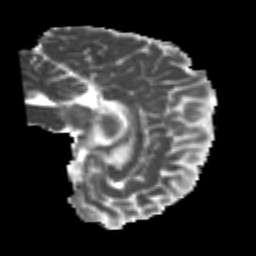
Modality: MD
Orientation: sagittal
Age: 21
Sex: male
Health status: healthy
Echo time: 0.074 s